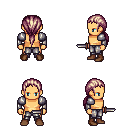
a pixel art fantasy rpg character, male body template, human, tanned skin, steel arm armor, metal pants, white blonde ponytail hairstyle, brown shoes, dagger, four views (front, back, left, right), 2x2 character sprite sheet, small pixel art, hard edges, no anti-aliasing